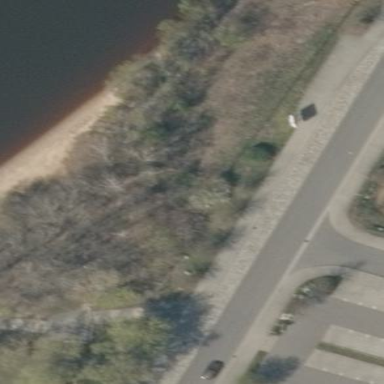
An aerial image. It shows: Parking area with sett surface.